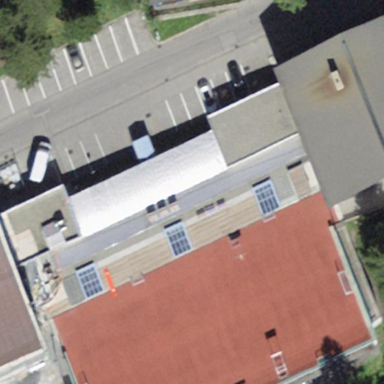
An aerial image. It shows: School building.